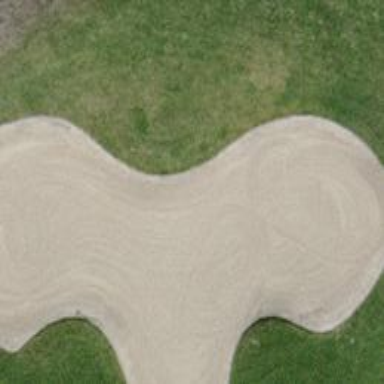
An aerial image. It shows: Golf bunker filled with sandy terrain.